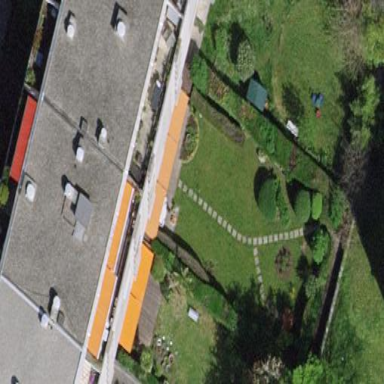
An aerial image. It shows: Garden enclosed by fence.